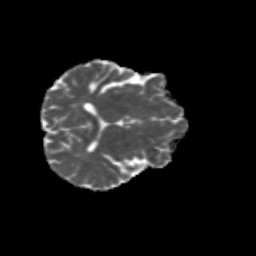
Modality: MD
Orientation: axial
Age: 53
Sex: male
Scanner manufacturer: siemens
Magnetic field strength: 3 T
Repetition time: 4.71 s
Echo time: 0.0906 s